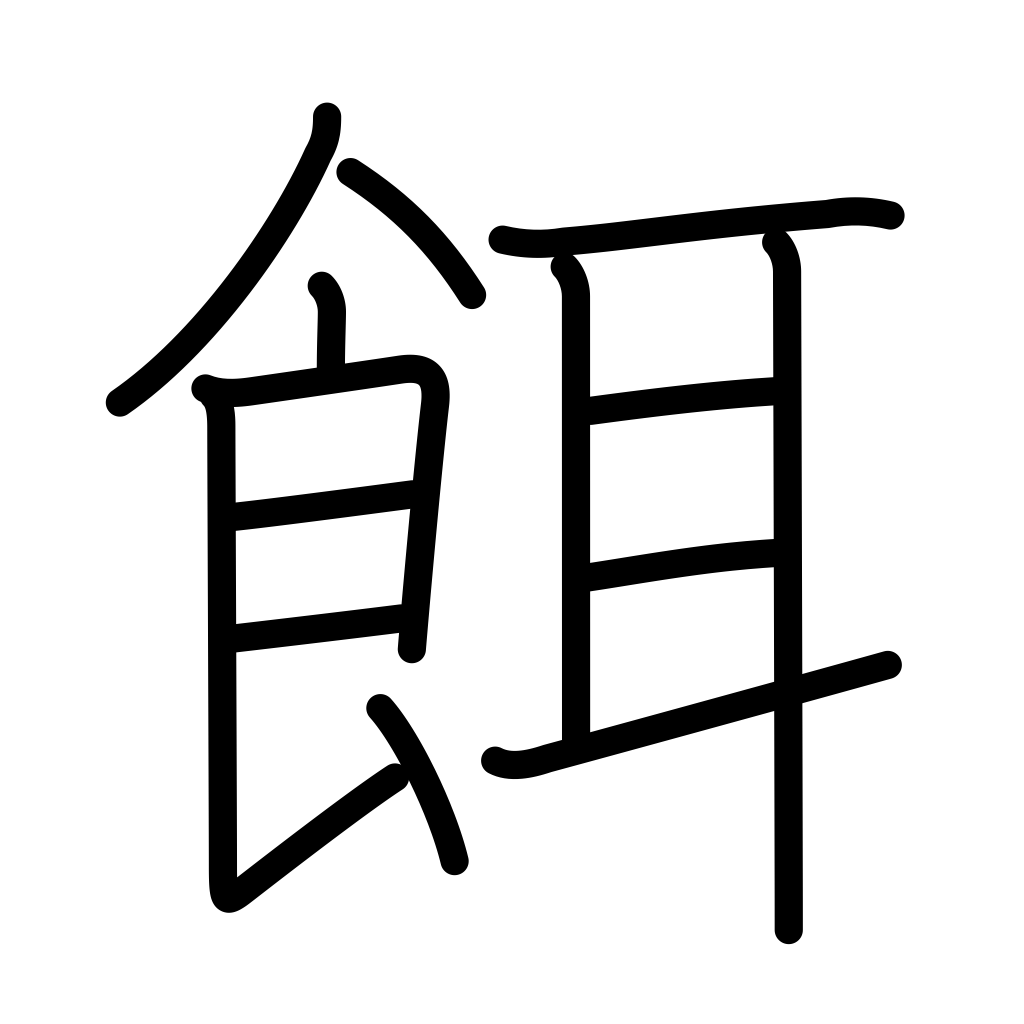
Meaning: food, bait, prey, tempting profit